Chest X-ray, PA view. Patient: 55 years old, sex F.
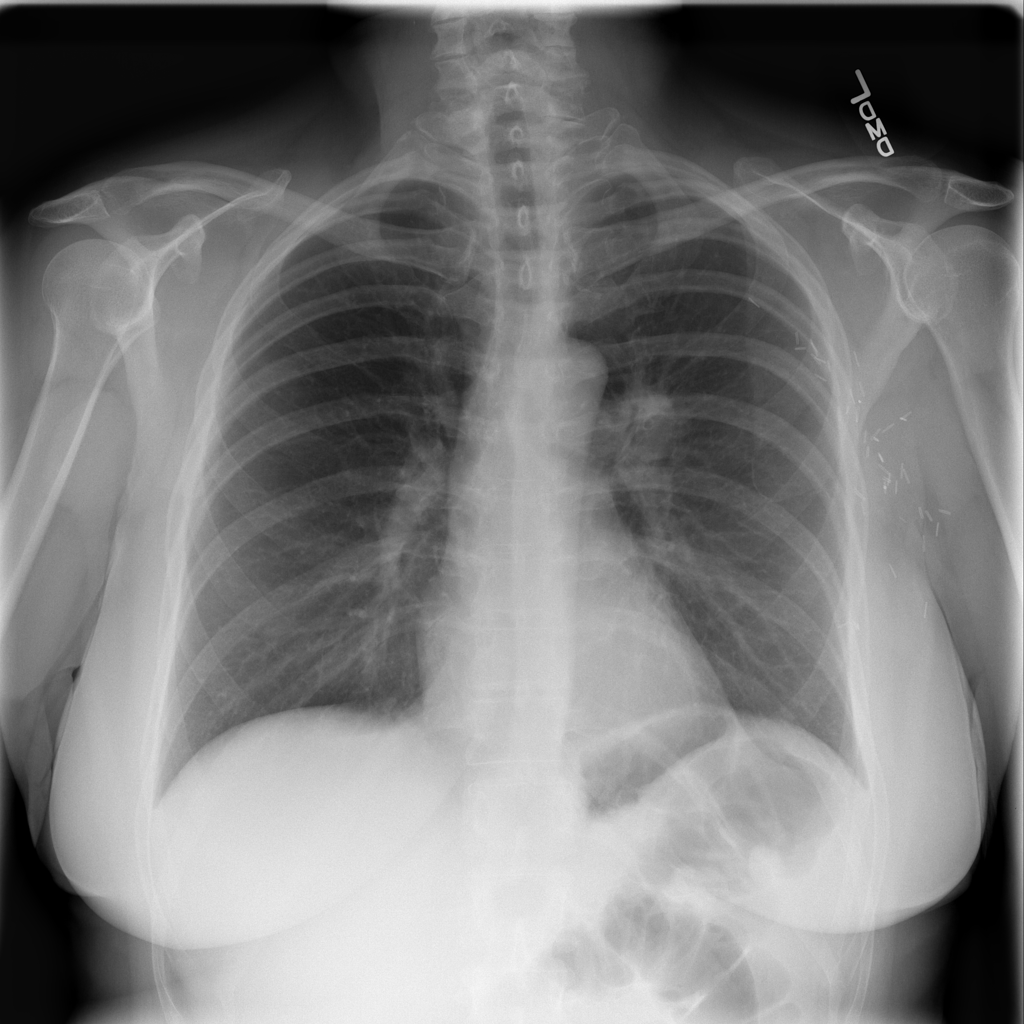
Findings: Mass